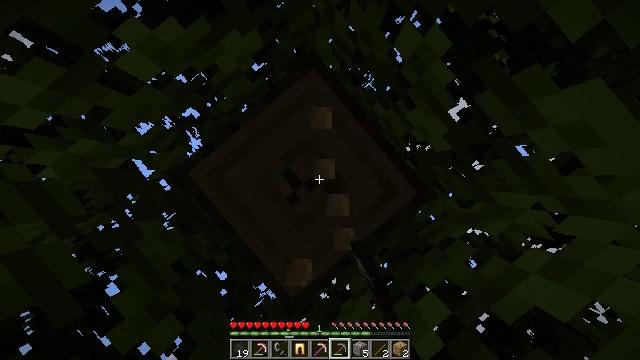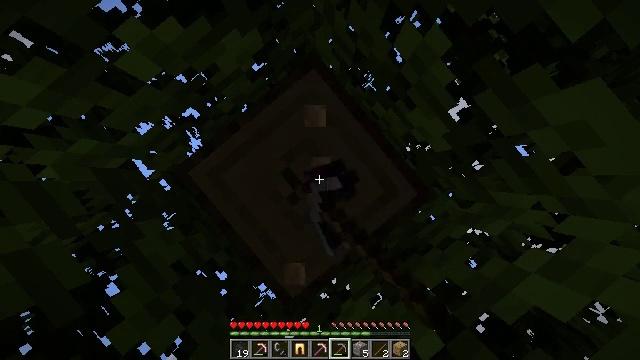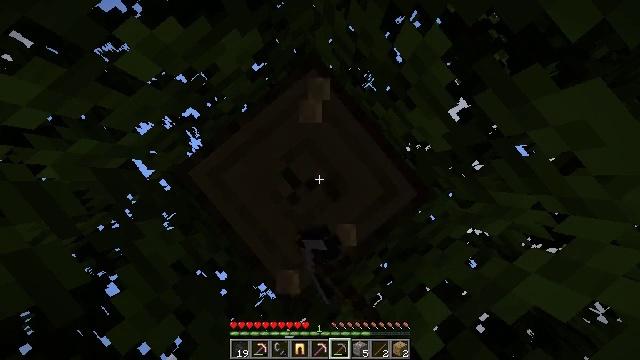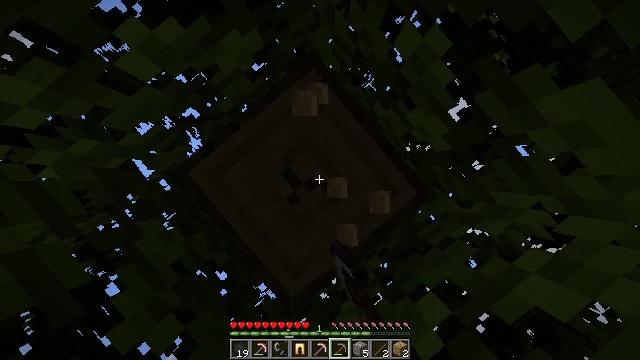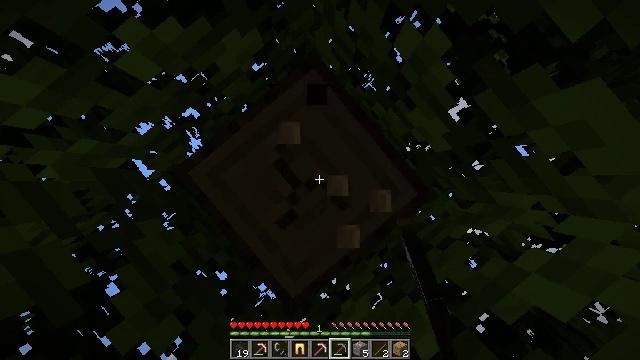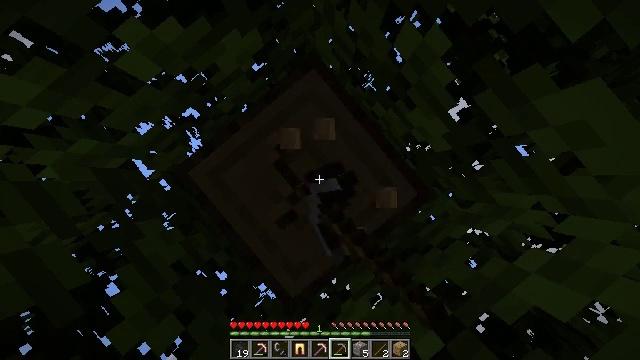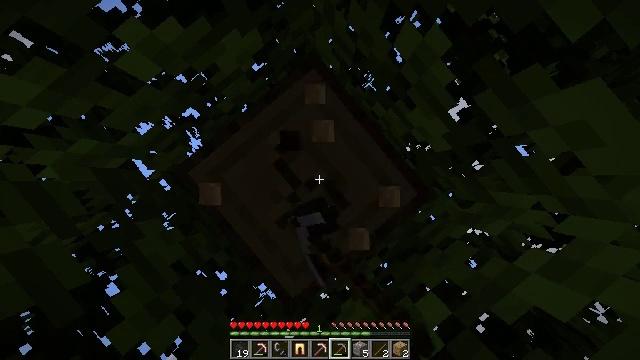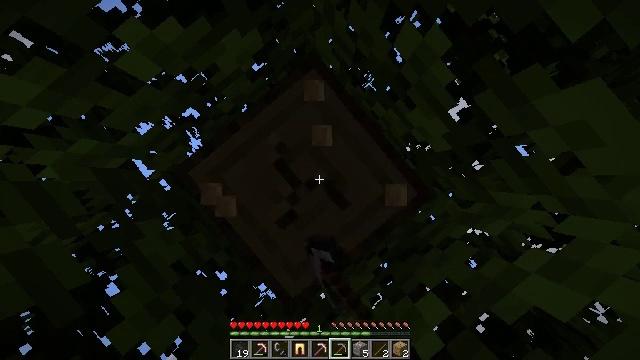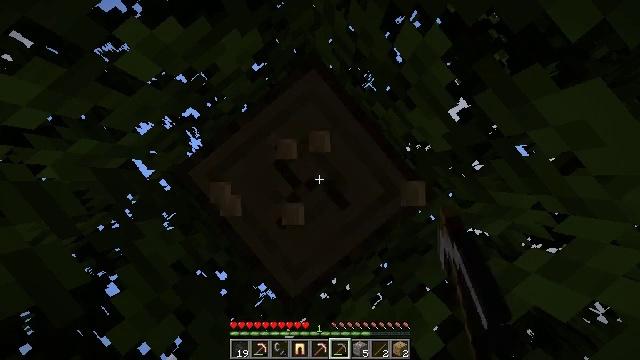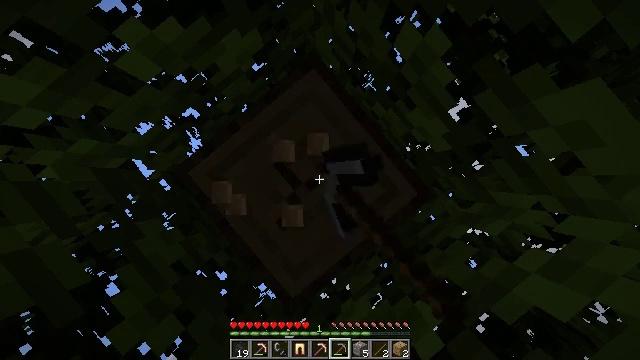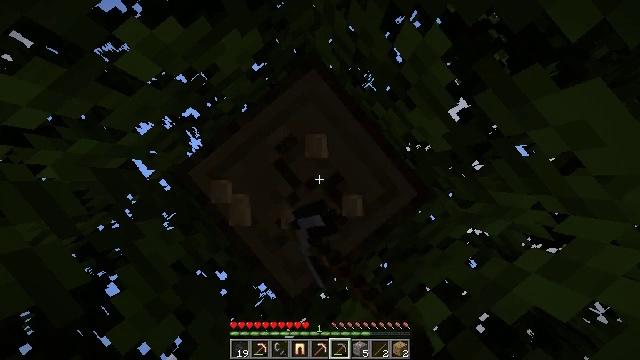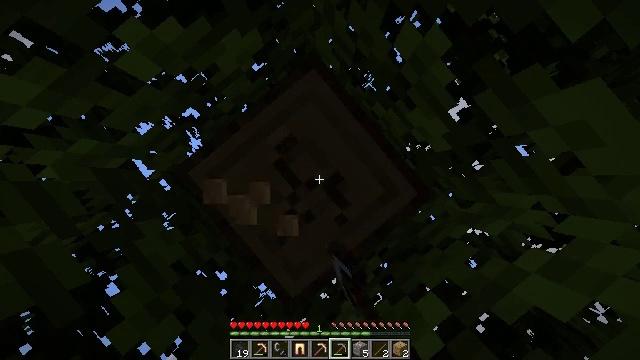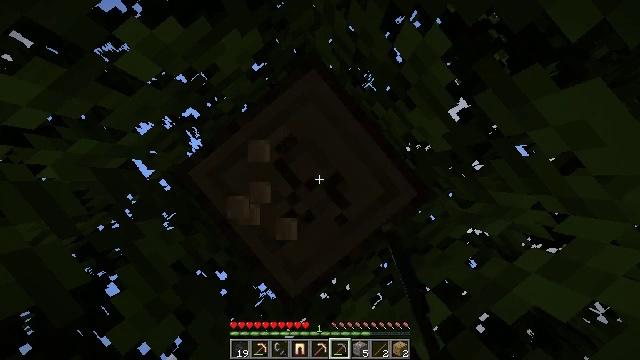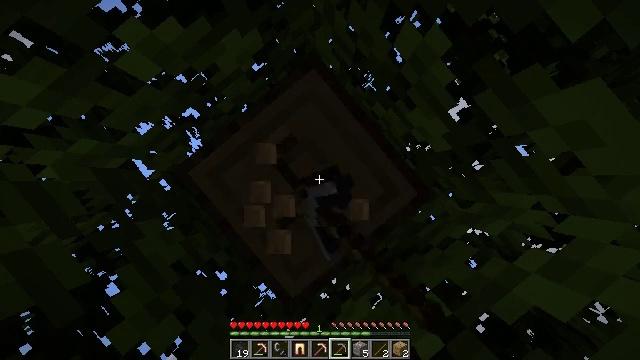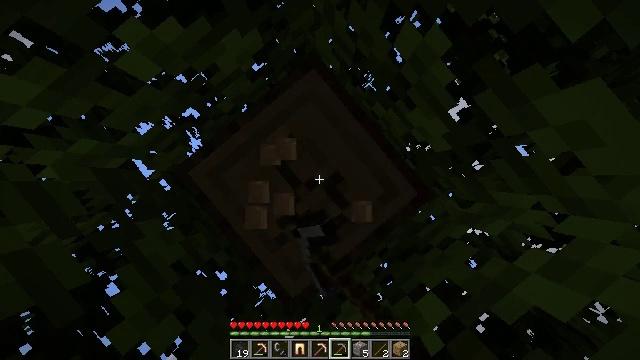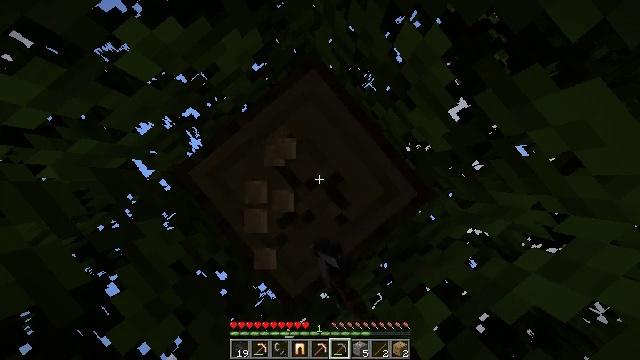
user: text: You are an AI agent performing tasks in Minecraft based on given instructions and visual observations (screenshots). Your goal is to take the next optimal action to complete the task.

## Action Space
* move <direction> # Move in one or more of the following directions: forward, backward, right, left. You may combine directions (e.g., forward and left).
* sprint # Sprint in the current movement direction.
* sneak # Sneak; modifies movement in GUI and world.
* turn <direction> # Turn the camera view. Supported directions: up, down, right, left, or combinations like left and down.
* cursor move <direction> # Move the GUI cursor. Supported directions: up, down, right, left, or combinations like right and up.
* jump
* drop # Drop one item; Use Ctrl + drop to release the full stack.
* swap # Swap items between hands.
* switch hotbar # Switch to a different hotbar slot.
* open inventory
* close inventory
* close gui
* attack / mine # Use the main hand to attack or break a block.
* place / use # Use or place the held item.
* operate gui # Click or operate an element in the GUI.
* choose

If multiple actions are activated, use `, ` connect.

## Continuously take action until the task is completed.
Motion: motion action
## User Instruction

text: Mine the oak log.
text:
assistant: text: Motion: attack / mine
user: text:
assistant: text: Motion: attack / mine
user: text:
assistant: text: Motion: attack / mine
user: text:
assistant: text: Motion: attack / mine
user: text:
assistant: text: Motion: attack / mine
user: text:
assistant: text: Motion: attack / mine
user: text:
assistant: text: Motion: attack / mine
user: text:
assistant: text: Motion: attack / mine
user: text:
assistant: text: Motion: attack / mine
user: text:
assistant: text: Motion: attack / mine
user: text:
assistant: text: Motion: attack / mine
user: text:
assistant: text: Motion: attack / mine
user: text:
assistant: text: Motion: attack / mine
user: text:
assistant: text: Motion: attack / mine
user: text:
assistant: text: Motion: attack / mine
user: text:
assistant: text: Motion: attack / mine
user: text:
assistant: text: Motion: attack / mine
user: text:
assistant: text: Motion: attack / mine
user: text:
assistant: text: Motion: attack / mine
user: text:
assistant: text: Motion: attack / mine
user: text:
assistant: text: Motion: attack / mine
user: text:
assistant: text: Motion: attack / mine
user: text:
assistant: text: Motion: attack / mine
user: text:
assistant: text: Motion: attack / mine
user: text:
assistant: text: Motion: attack / mine
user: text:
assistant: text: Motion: attack / mine
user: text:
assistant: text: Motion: attack / mine
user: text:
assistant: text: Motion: attack / mine
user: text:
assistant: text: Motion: attack / mine
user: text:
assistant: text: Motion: attack / mine